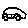
Label: car